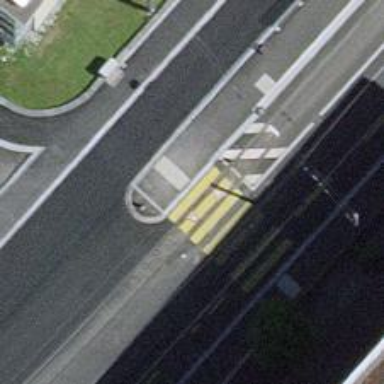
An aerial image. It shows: Zebra crossing with uncontrolled traffic. It is crossing for both railway and trams.